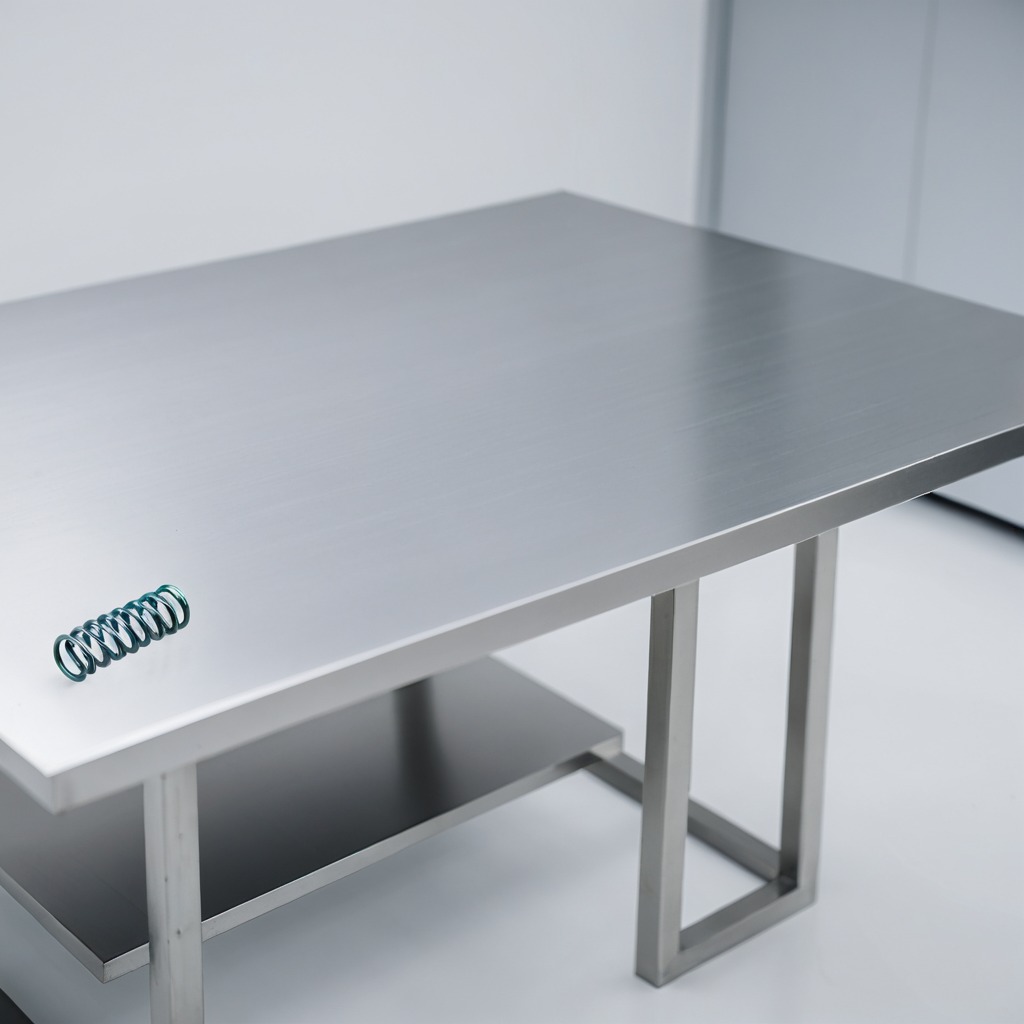
A coiled metal spring is lying on the stainless steel table.